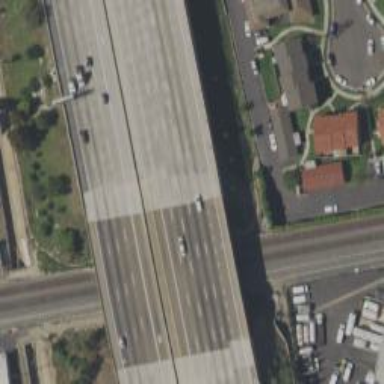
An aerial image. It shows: View of motorway.